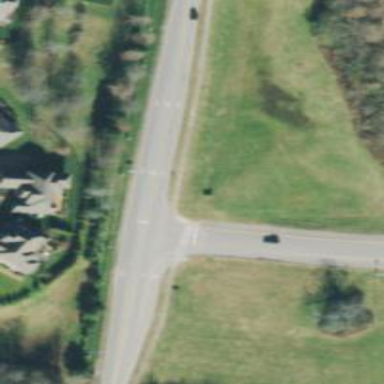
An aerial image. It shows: Road with stop sign.